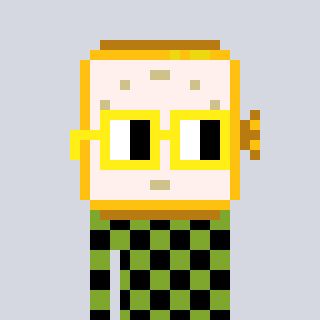
a pixel art character with square yellow glasses, a watch-shaped head and a slimegreen-colored body on a cool background